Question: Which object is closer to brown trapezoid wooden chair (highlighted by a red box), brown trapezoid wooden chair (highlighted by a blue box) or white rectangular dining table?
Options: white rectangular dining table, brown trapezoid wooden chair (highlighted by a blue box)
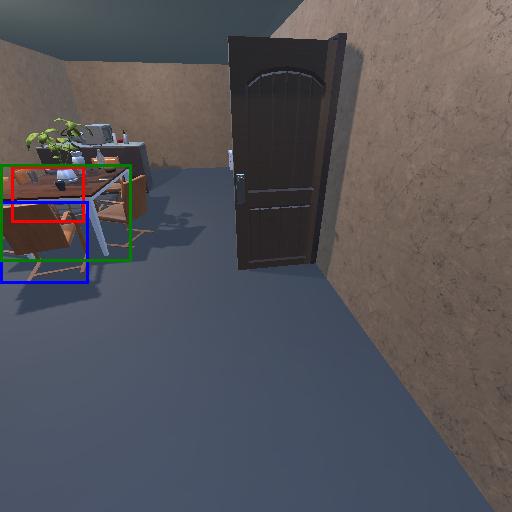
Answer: white rectangular dining table